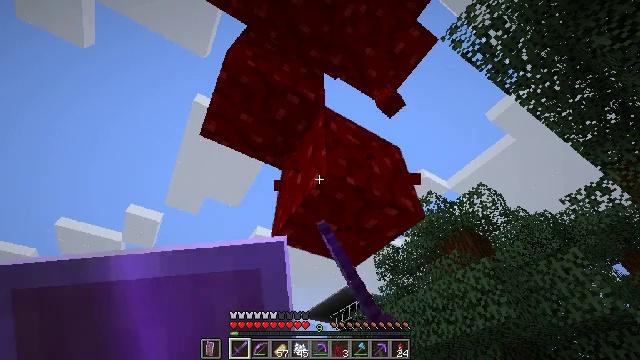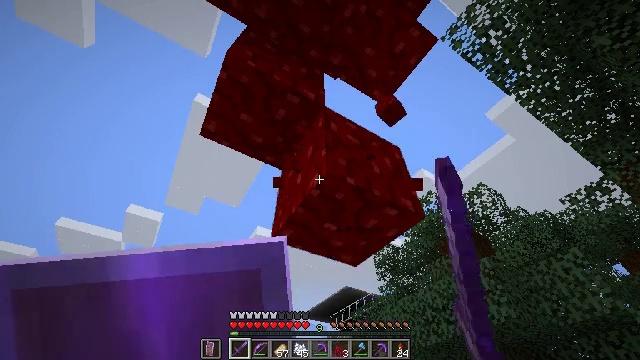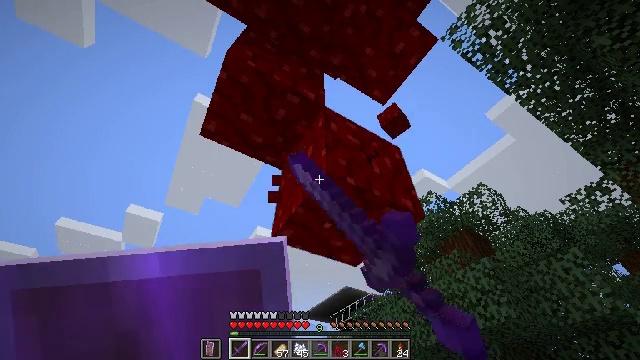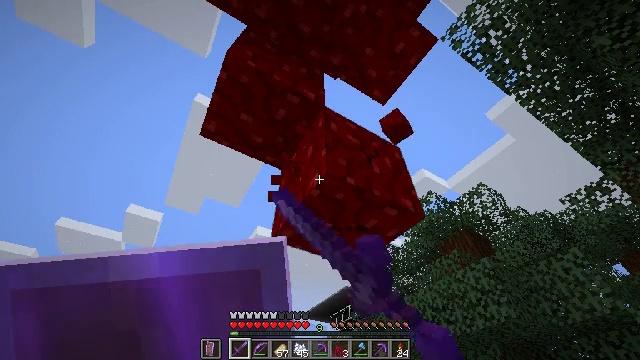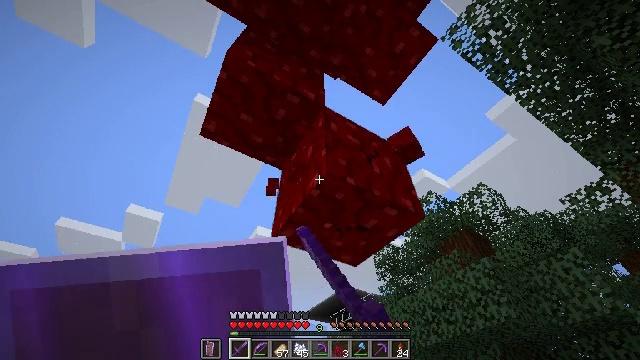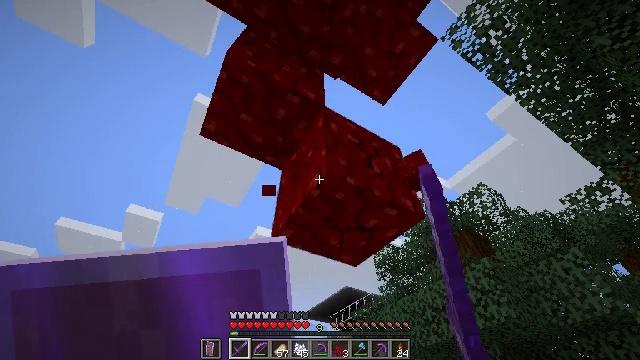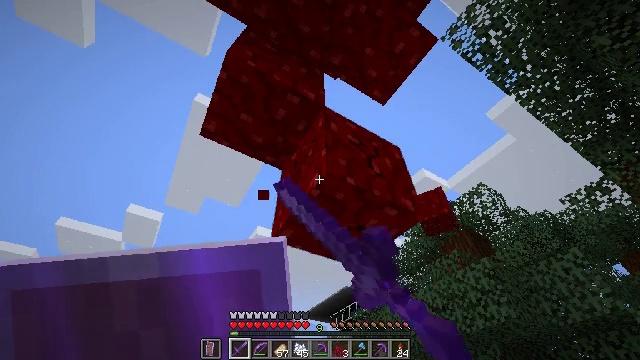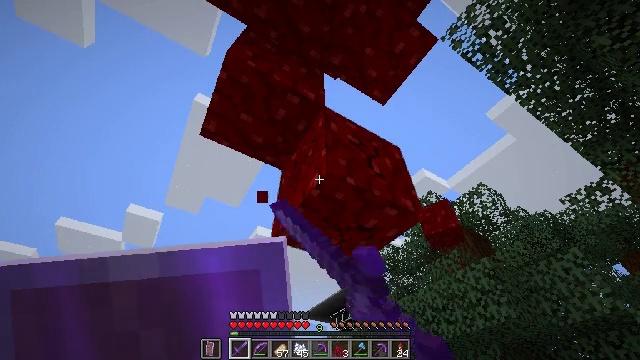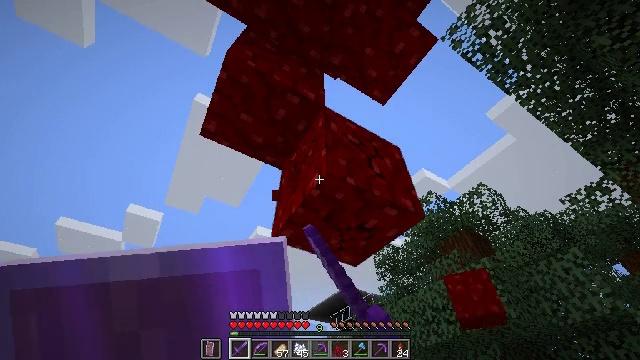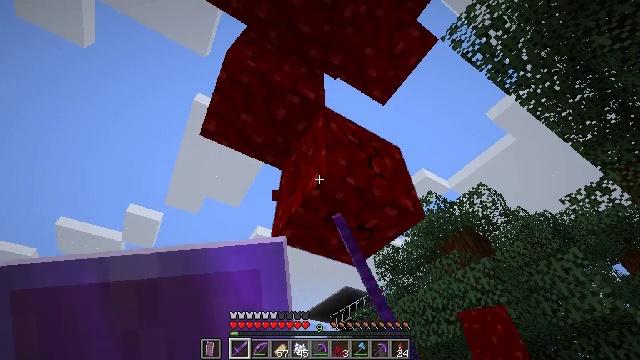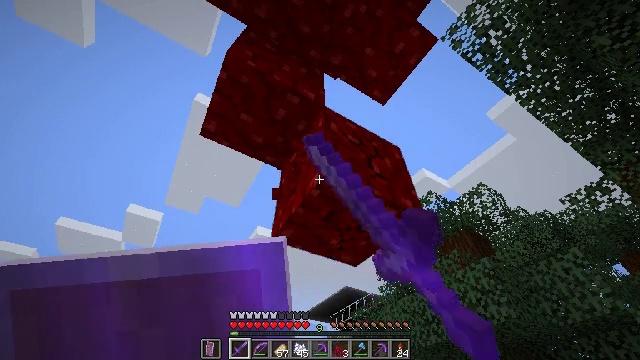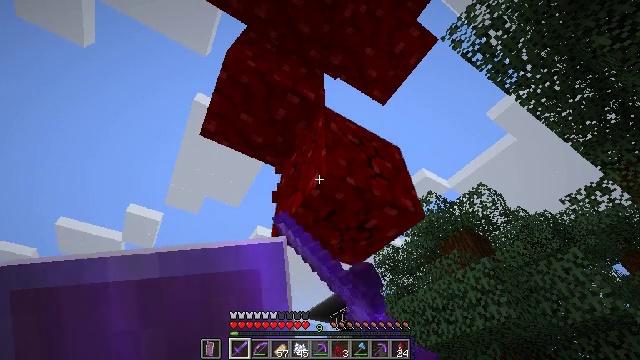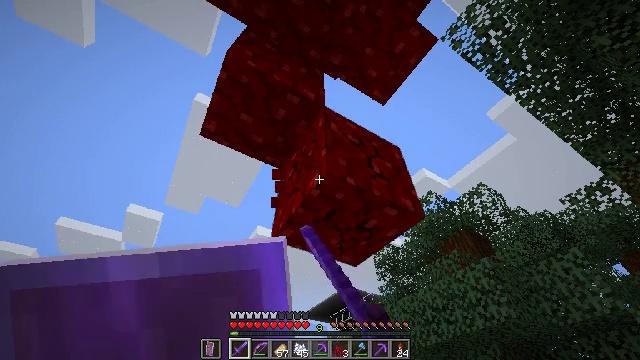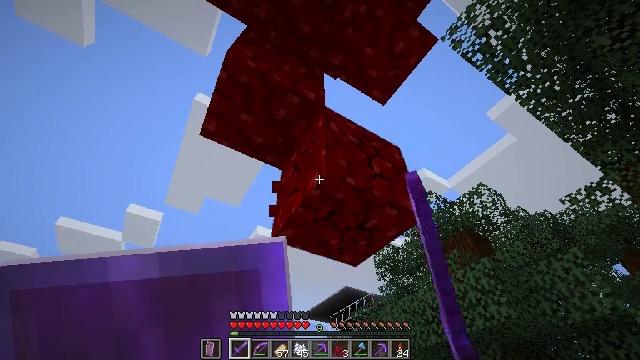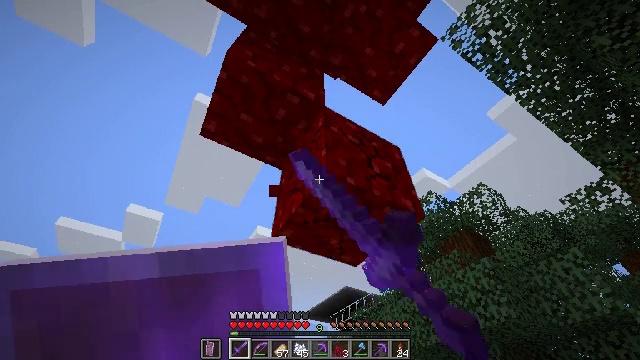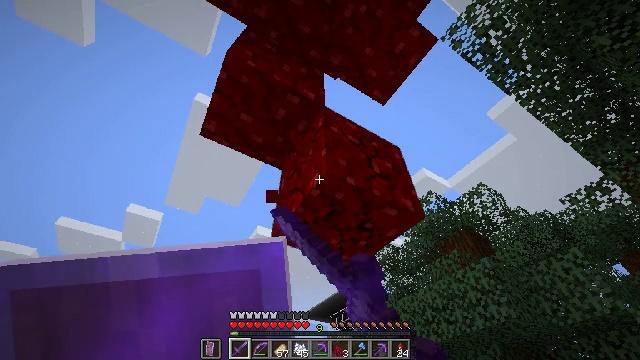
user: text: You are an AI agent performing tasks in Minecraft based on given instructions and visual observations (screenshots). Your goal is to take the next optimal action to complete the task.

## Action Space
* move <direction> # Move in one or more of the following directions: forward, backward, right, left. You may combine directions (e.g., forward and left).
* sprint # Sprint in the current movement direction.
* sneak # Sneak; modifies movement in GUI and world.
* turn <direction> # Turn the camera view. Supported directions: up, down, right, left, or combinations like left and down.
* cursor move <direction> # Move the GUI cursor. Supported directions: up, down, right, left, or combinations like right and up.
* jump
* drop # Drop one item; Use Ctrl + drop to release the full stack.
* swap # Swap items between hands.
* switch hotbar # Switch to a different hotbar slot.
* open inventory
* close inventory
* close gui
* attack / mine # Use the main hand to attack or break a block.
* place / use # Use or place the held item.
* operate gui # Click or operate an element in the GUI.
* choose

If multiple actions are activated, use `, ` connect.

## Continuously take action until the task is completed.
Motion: motion action
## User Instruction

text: Break the nether wart block with a tool.
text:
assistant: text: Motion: attack / mine
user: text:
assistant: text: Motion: attack / mine
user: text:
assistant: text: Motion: attack / mine
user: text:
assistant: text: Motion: attack / mine
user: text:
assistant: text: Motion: attack / mine
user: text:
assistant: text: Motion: attack / mine
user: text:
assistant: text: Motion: attack / mine
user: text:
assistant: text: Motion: attack / mine
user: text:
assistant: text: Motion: attack / mine
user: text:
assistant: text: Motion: attack / mine
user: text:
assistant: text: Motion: attack / mine
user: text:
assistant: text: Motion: attack / mine
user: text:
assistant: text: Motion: attack / mine
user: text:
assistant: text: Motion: attack / mine
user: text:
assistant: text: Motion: attack / mine
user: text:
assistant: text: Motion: attack / mine
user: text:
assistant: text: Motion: attack / mine
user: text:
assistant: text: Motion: attack / mine
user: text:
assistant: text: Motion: attack / mine
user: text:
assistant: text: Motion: attack / mine
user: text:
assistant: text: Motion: attack / mine
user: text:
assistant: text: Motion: attack / mine
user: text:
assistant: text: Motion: attack / mine
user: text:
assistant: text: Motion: attack / mine
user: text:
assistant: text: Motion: attack / mine
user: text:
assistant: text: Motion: attack / mine
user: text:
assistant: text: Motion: attack / mine
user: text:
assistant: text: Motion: attack / mine
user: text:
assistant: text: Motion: attack / mine
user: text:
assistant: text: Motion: attack / mine